Field crop: maize
Growth stage: 1
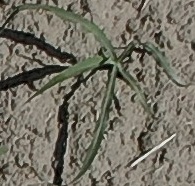
Species: sorghum